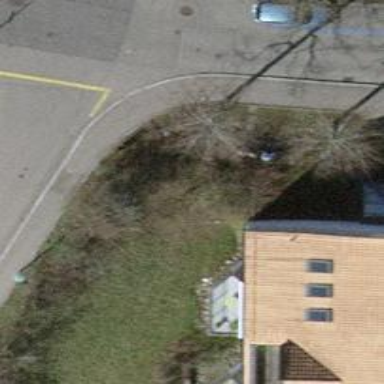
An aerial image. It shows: Brown bench.